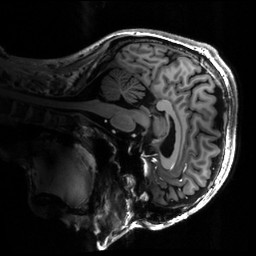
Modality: T1w
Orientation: sagittal
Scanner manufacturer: siemens
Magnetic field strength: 6.98 T
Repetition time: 2.25 s
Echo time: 0.00201 s